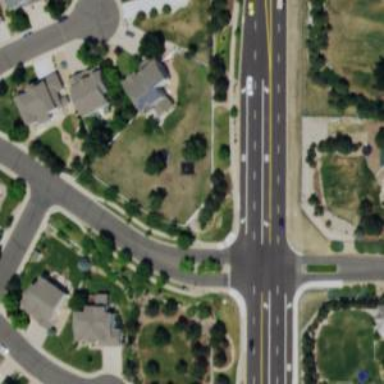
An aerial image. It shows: Marked road crossing.